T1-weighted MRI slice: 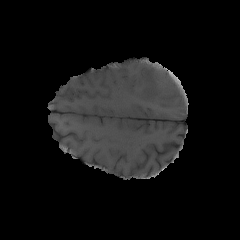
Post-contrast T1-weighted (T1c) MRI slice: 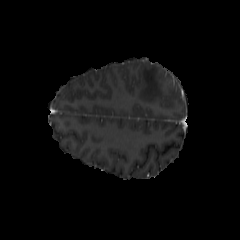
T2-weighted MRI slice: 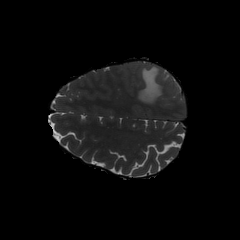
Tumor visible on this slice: yes